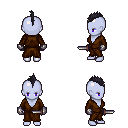
a pixel art fantasy rpg character, female body template, dark elf, purple skin, brown robe, white pants, raven mohawk hairstyle, metal gloves, dagger, four views (front, back, left, right), 2x2 character sprite sheet, small pixel art, hard edges, no anti-aliasing